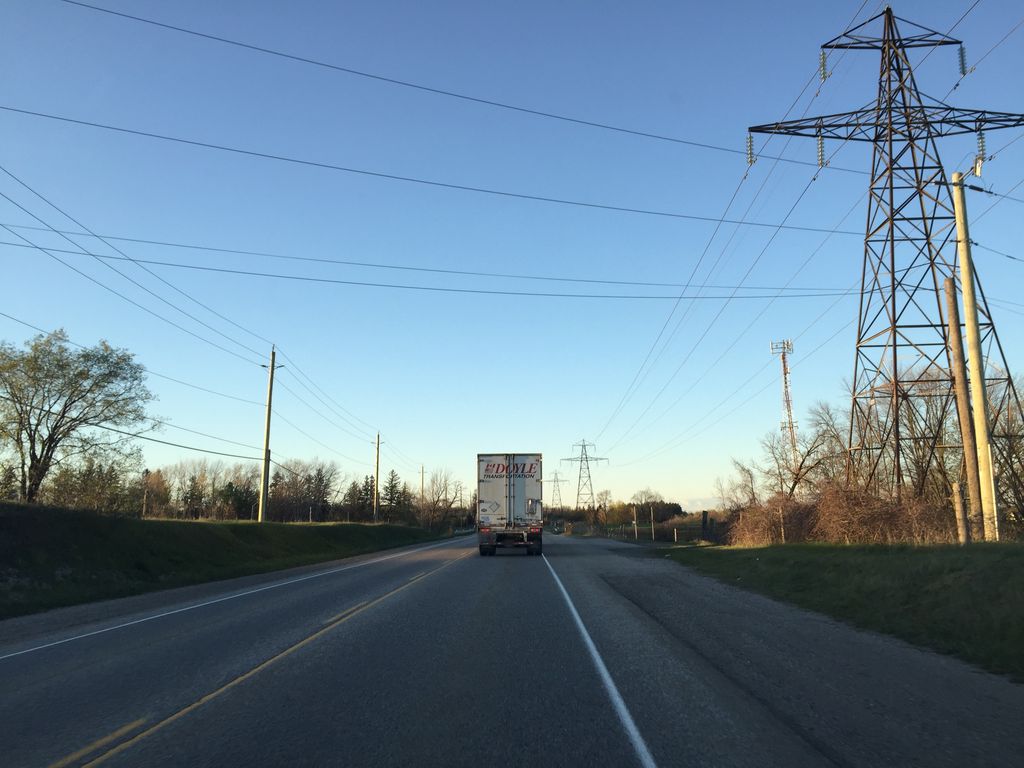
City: kitchener-waterloo